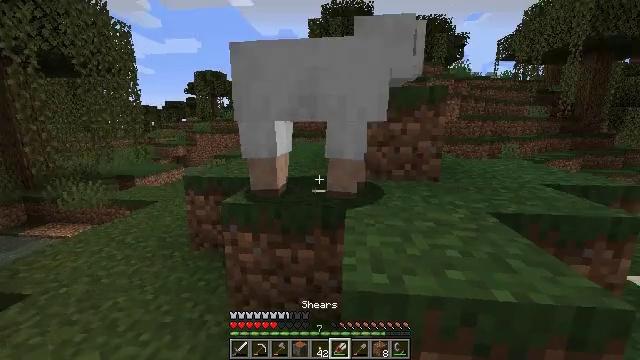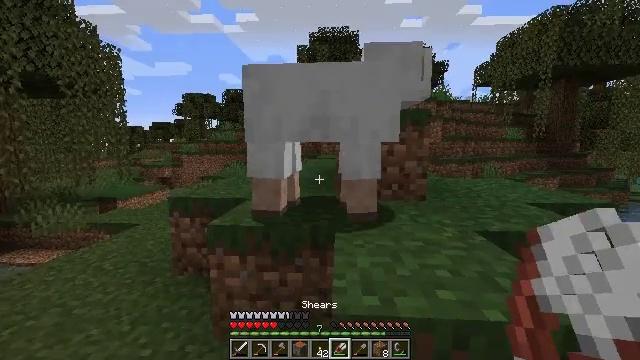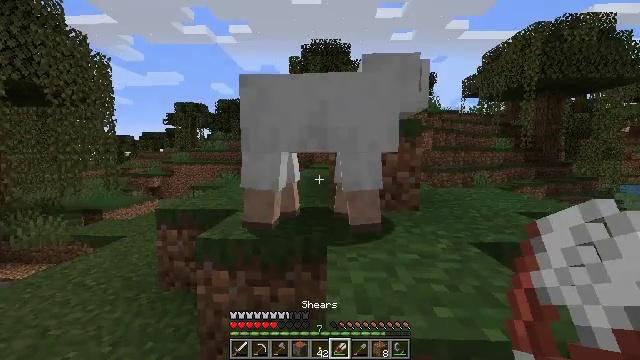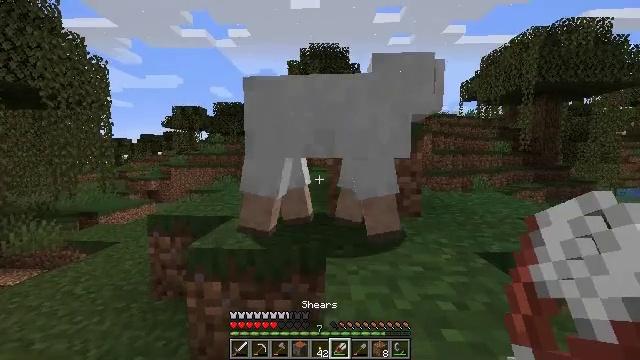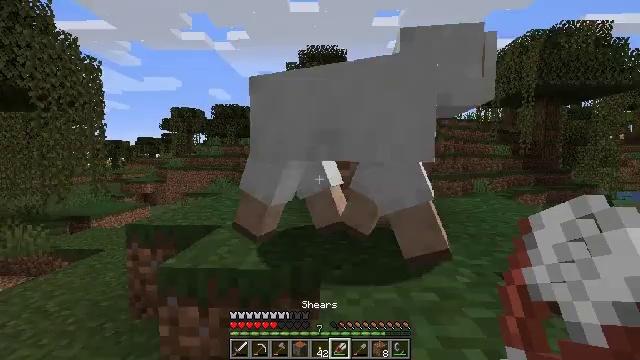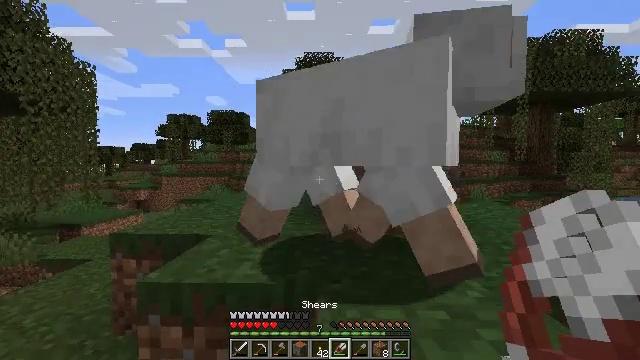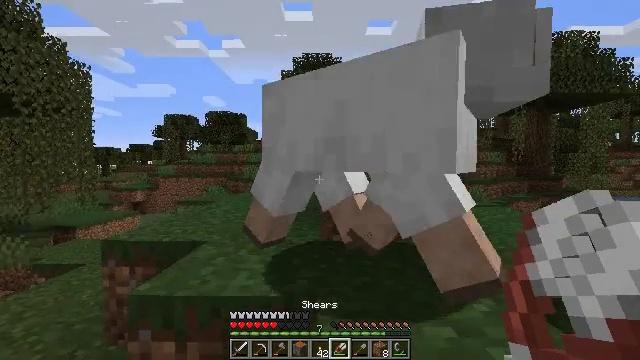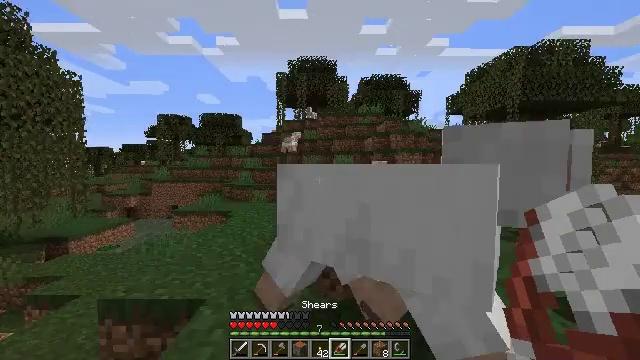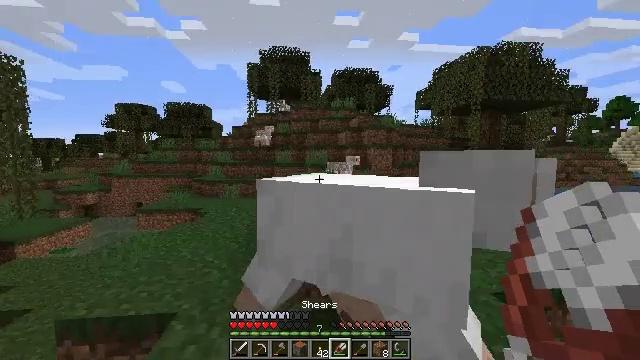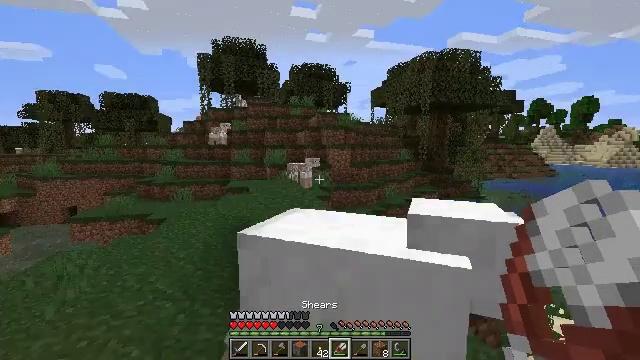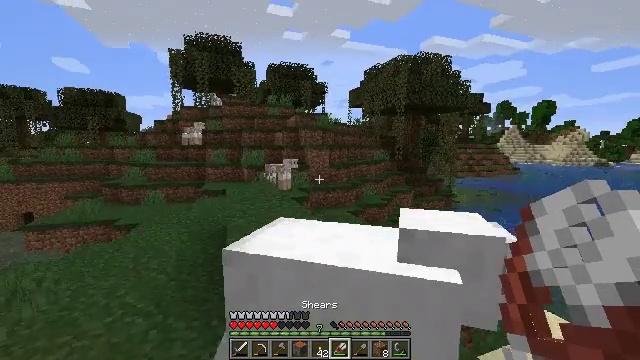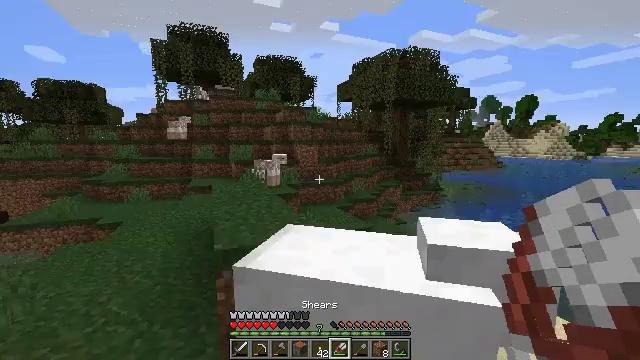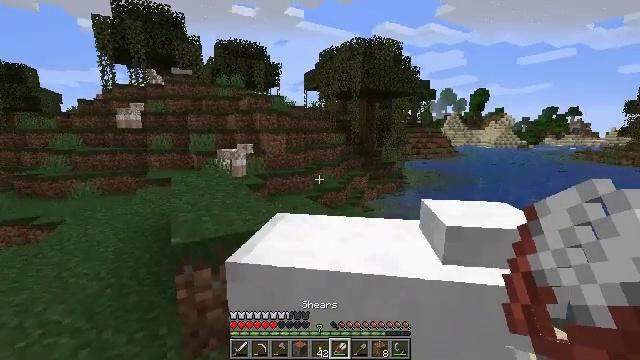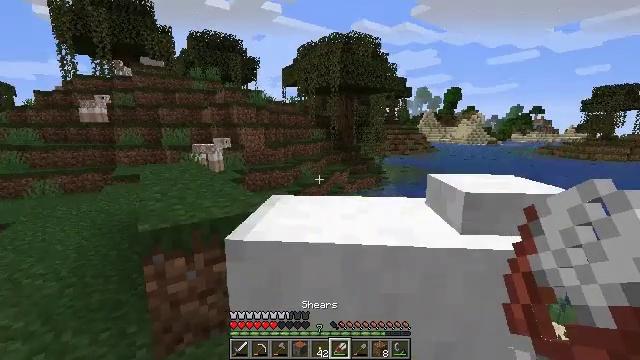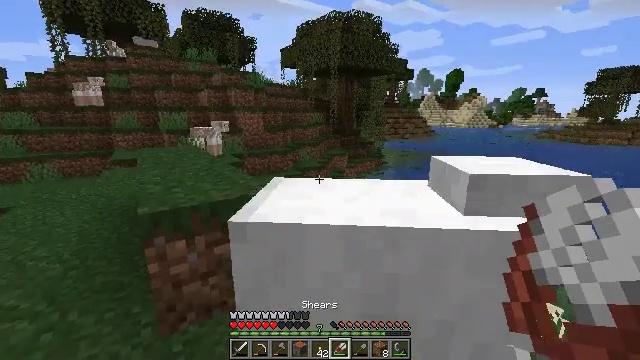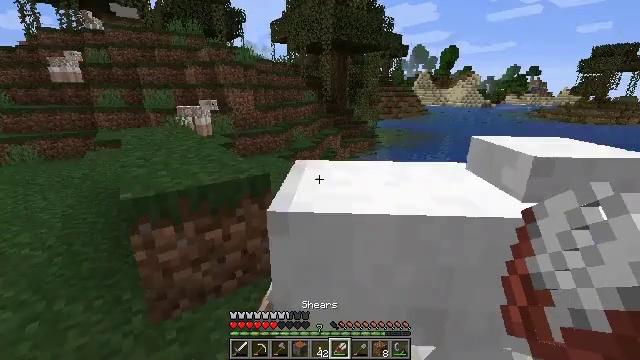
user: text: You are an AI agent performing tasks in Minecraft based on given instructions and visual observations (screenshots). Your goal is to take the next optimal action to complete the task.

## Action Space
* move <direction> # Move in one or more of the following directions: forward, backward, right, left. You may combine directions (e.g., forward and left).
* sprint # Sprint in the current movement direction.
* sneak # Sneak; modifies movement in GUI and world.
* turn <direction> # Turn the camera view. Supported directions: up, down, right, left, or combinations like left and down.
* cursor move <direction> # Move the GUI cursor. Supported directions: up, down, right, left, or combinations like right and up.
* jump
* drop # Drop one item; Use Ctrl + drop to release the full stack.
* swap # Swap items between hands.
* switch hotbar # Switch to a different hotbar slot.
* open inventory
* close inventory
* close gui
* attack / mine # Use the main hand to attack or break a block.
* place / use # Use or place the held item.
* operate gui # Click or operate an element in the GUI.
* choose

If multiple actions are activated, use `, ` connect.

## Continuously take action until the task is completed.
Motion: motion action
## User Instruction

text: Remove shears from the inventory.
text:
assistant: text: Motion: turn right and up
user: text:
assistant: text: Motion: move forward, turn right and up
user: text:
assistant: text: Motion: move forward
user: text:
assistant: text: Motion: move forward
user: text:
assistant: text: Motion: move forward, turn up
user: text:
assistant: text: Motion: move forward, jump
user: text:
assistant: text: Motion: move forward, turn right, jump
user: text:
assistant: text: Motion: move forward, turn right and down, jump
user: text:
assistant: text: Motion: move forward, turn right and down, jump
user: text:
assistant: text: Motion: move forward, turn right, jump
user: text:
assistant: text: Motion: move forward, turn right and down, use / place
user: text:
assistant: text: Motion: move forward, turn right and down, use / place
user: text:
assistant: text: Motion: turn right, use / place
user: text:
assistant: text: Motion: turn down, use / place
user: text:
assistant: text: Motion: turn right and down
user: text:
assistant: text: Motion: turn right and down
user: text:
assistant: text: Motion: turn right and down
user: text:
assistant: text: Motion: no_op
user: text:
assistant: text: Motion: use / place
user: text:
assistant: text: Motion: use / place
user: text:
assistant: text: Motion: use / place
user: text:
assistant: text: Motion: turn right and up, use / place
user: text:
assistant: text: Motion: turn right and down
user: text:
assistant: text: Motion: turn right and down
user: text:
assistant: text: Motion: turn right and down
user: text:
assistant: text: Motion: turn right and down
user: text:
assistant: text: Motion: turn right
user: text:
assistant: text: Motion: move forward, turn right and down
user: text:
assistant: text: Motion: move forward, turn right and down
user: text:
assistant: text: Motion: move forward, turn right and down